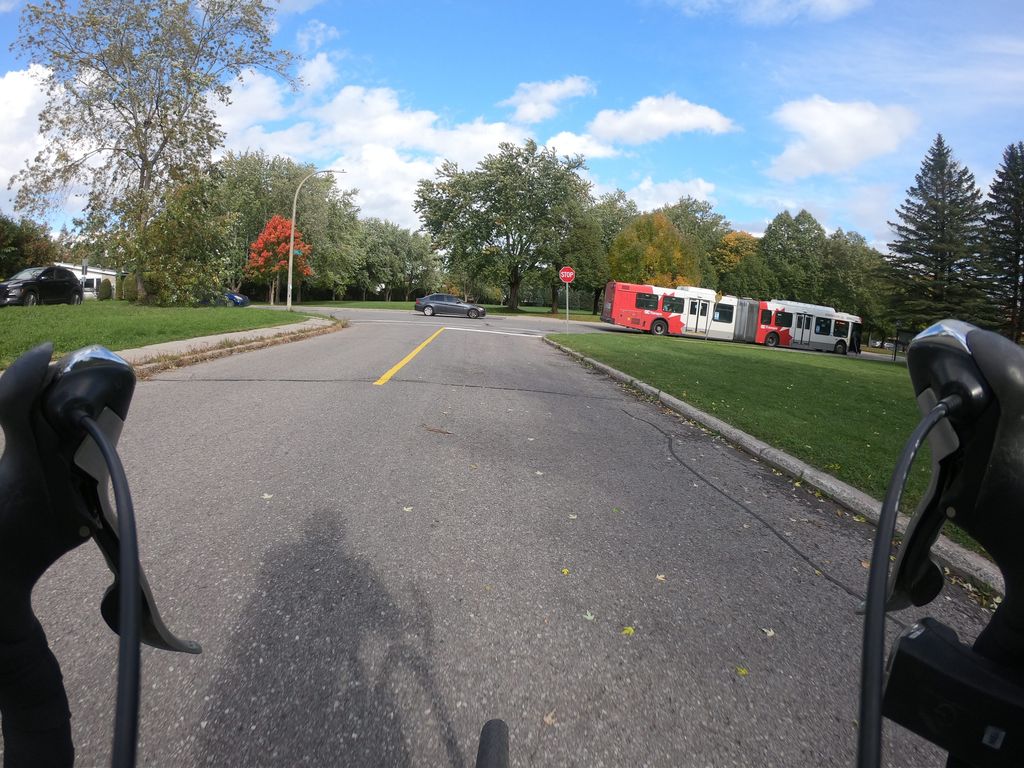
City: ottawa-gatineau